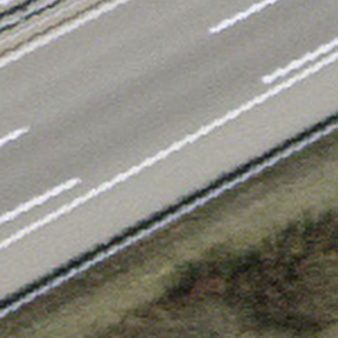
Label: other